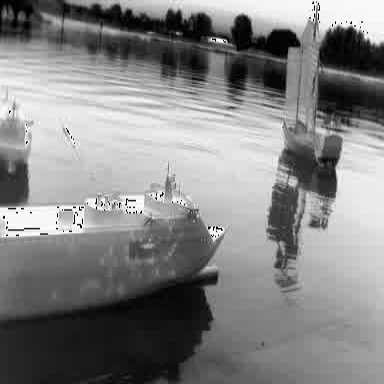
There is a container_ship in the infrared image.